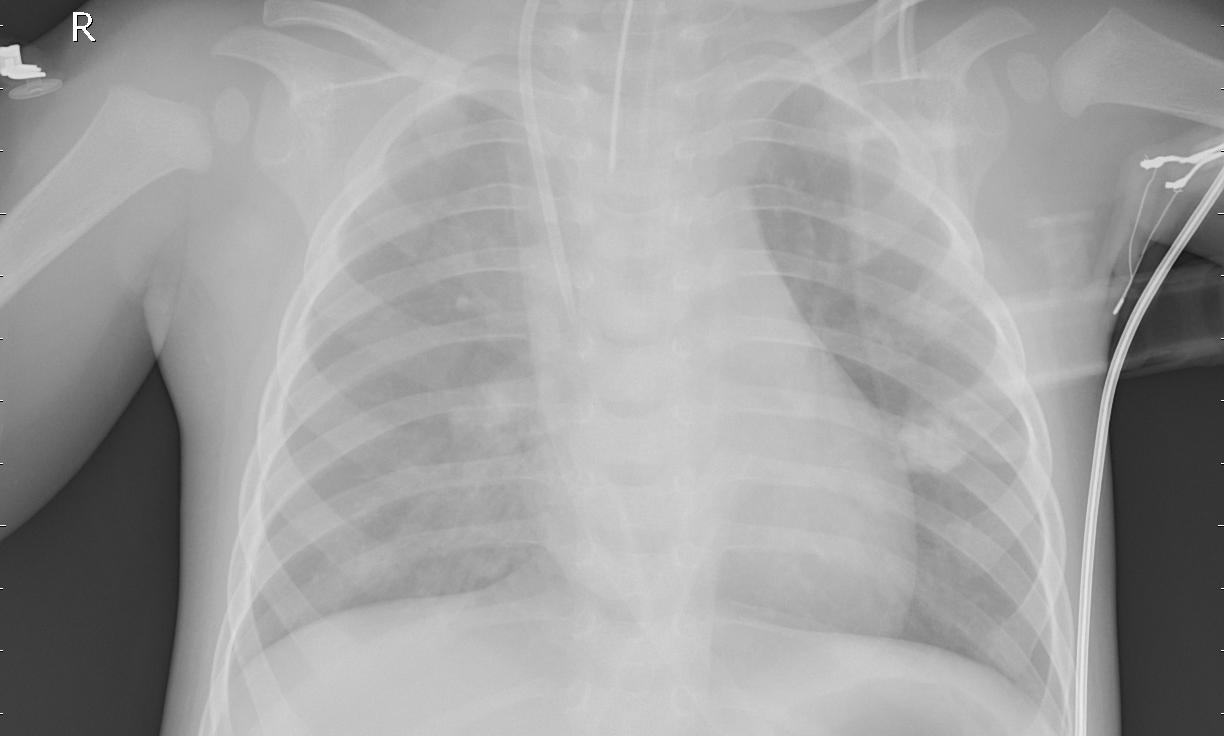
Diagnosis: PNEUMONIA